Question: After installing StackEdit:
'''
git clone https://github.com/benweet/stackedit
cd stackedit
npm install
bower install
(export PORT=5000 && node server.js)
'''
It reports the errors:

I googled without finding any solutions. Could any one please help?
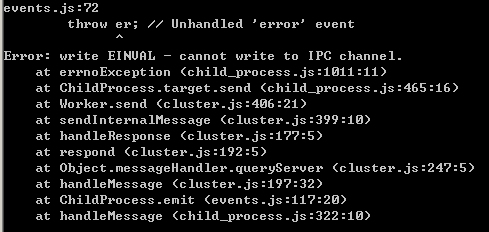
Answer: I don't know what is the difference. This time I just download and unzip the zip file from Github. And follow the official instruction:
'''
npm install
bower install
(export PORT=80 && node server.js)
'''
It works.